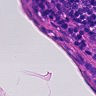
Metastatic tissue present: yes